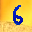
Label: 6